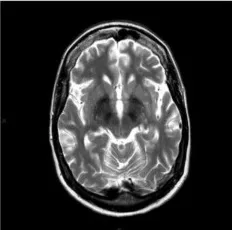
A more cranial axial T2-weighted section shows a marked bilateral hypointensity of the globus pallidus (D,E).
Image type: radiology (mri)